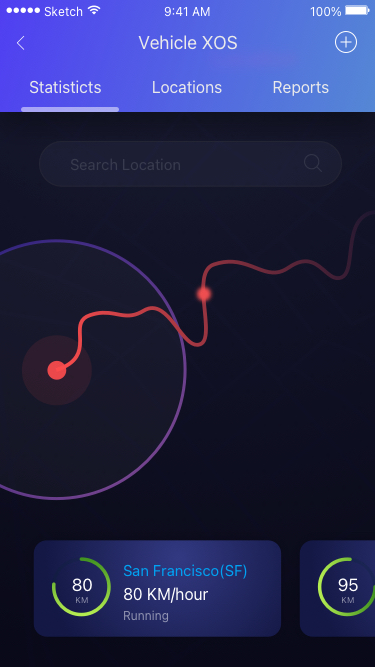
Text in this UI design:
Location
Vehicle XOS
Statisticts            Locations            Reports
San Francisco(SF)
KM
80
80 KM/hour
Running
KM
95
Search Location